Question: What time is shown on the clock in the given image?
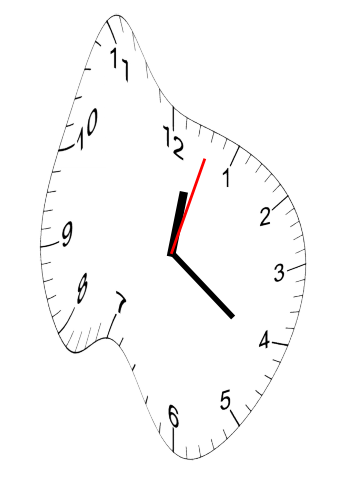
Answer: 12:21:03